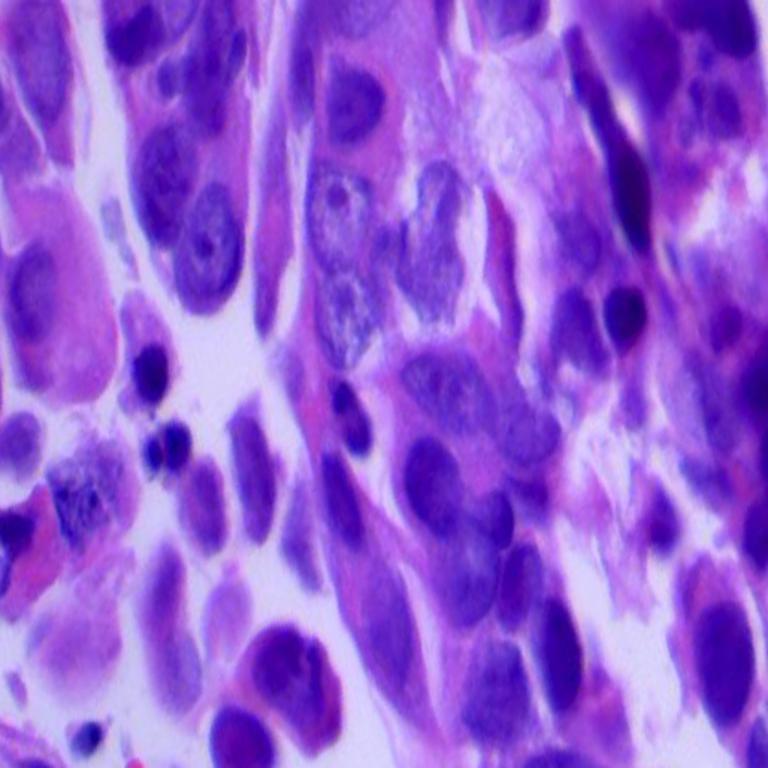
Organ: lung
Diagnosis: adenocarcinomas